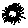
Label: sun